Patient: sex F, age 55
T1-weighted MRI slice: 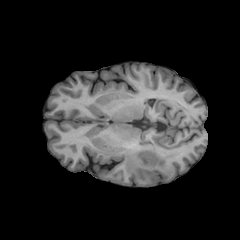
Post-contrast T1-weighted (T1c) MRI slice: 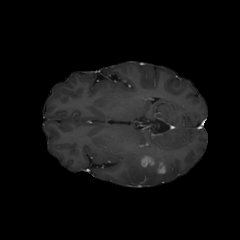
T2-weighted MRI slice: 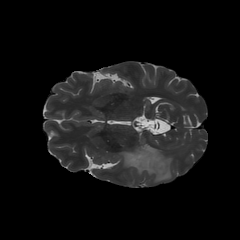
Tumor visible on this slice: yes
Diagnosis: Glioblastoma, IDH-wildtype
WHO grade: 4